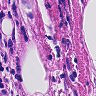
Metastatic tissue present: no